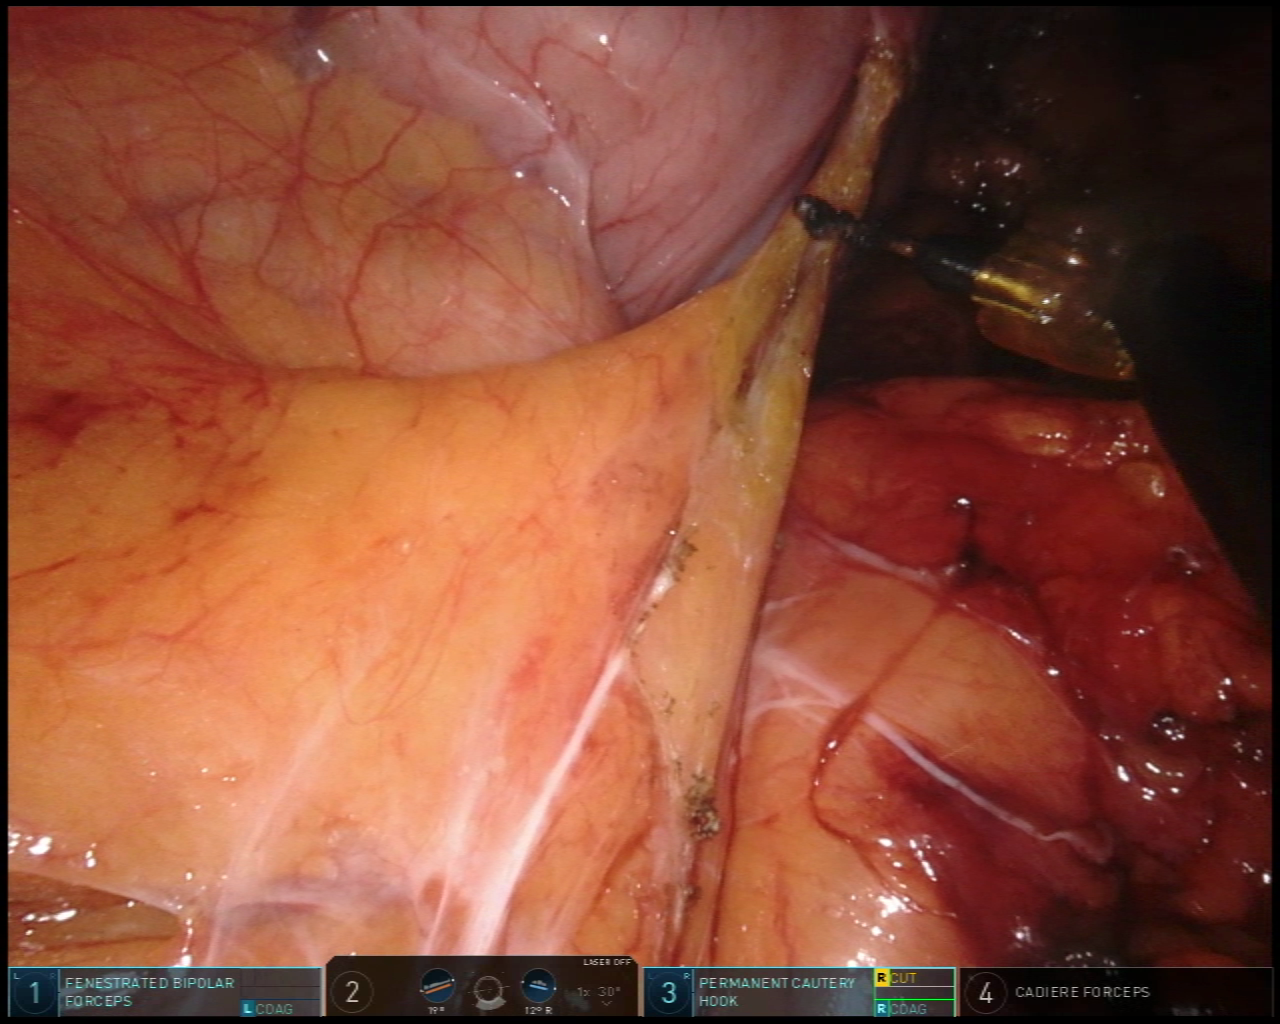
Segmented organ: stomach
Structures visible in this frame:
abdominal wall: no
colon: no
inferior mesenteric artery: no
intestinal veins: no
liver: no
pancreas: no
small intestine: no
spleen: no
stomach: yes
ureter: no
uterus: no
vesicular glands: no